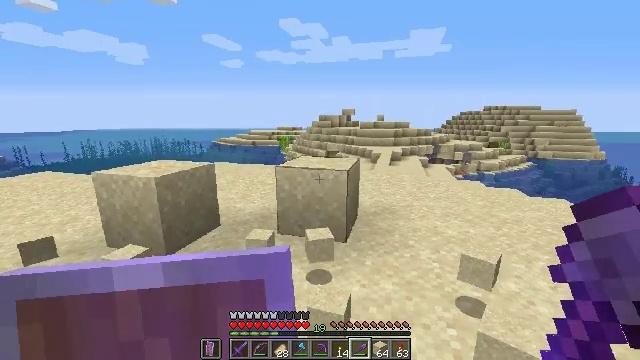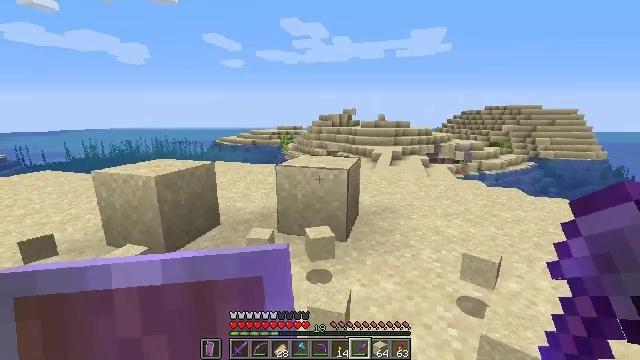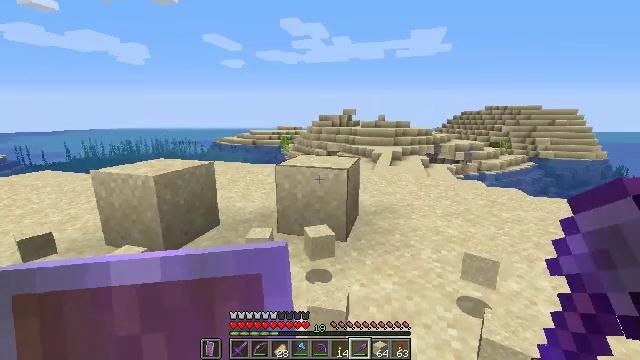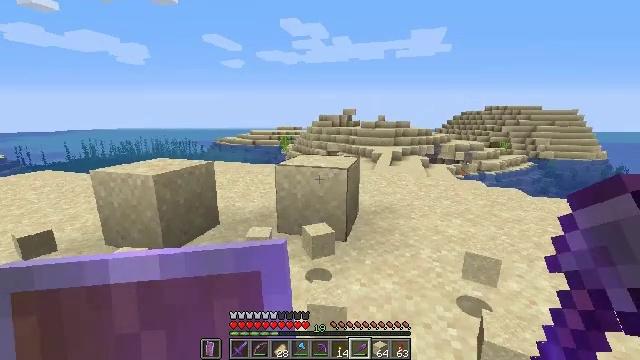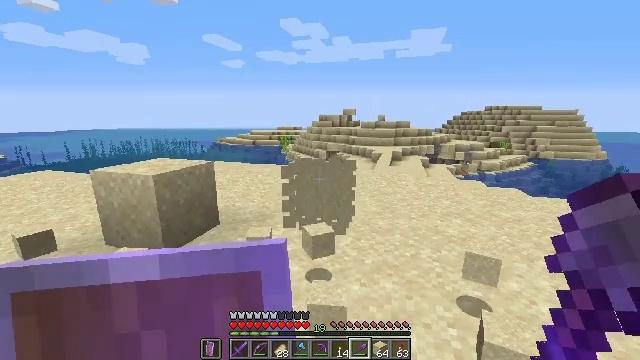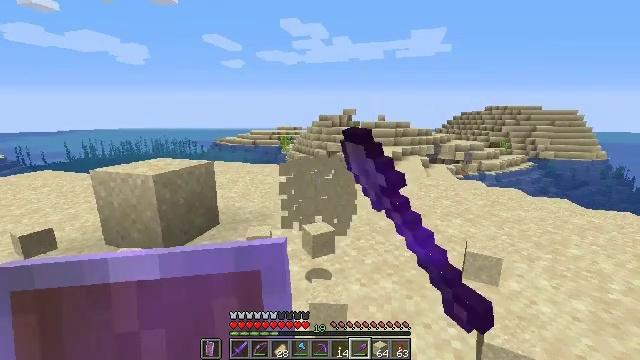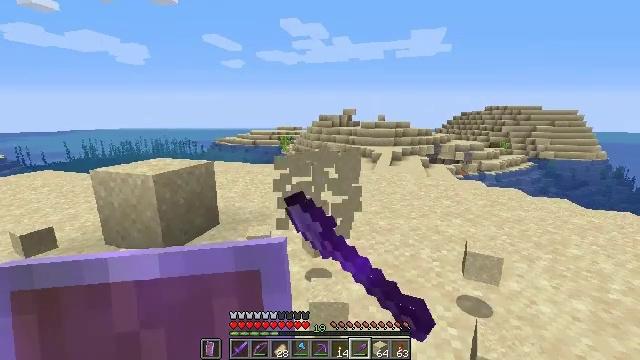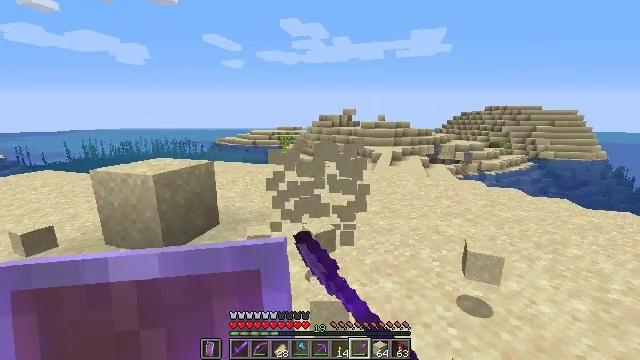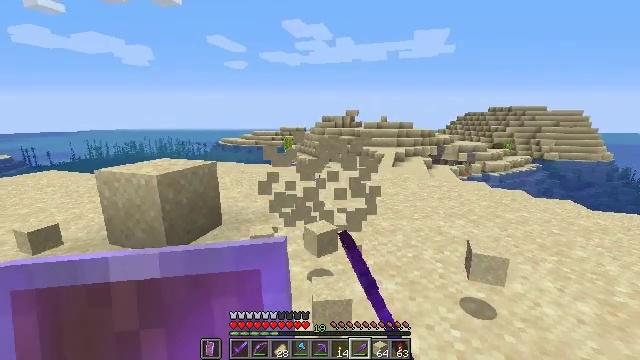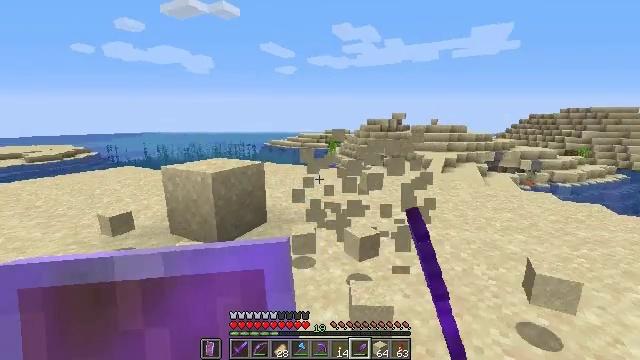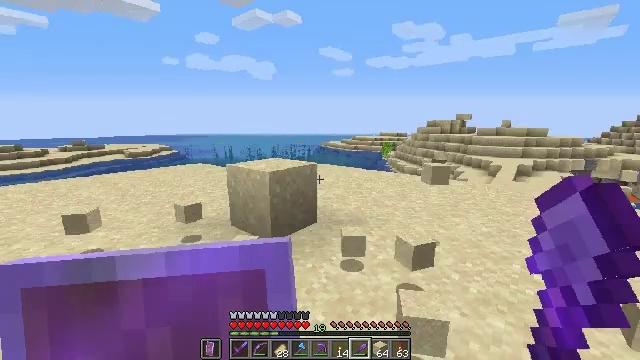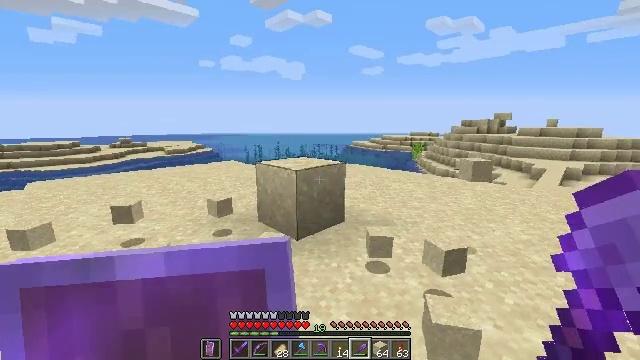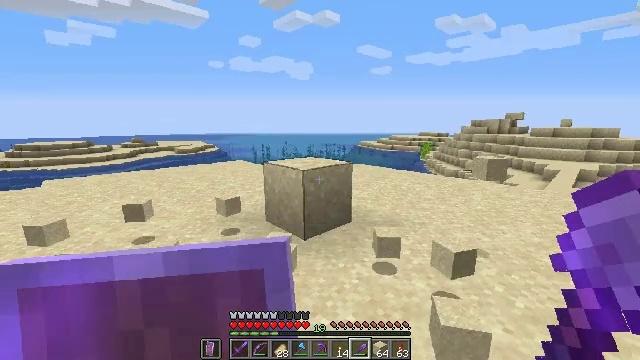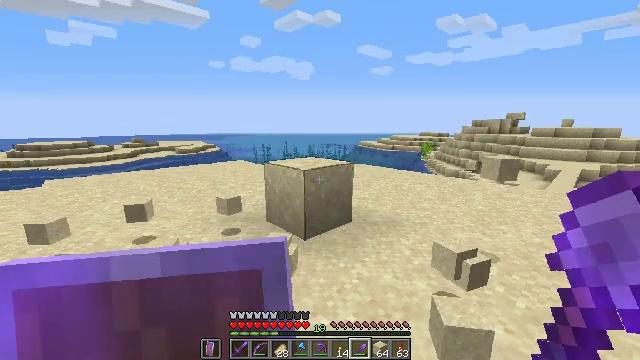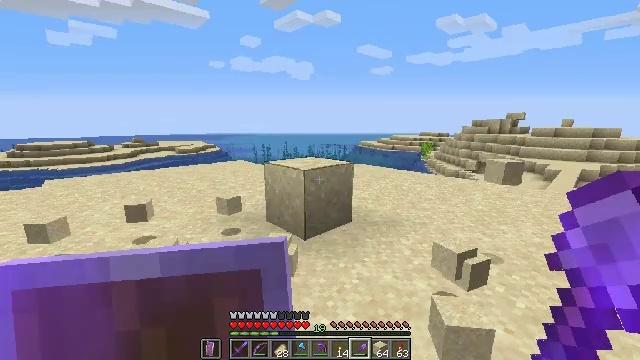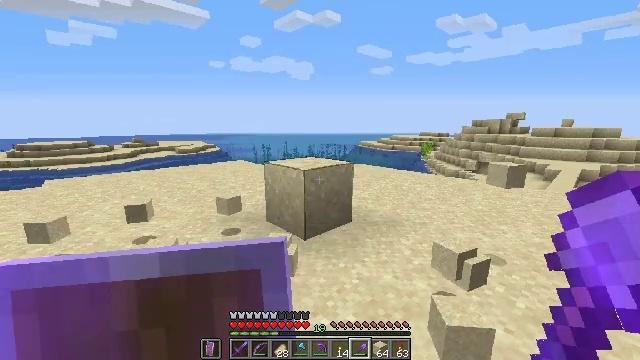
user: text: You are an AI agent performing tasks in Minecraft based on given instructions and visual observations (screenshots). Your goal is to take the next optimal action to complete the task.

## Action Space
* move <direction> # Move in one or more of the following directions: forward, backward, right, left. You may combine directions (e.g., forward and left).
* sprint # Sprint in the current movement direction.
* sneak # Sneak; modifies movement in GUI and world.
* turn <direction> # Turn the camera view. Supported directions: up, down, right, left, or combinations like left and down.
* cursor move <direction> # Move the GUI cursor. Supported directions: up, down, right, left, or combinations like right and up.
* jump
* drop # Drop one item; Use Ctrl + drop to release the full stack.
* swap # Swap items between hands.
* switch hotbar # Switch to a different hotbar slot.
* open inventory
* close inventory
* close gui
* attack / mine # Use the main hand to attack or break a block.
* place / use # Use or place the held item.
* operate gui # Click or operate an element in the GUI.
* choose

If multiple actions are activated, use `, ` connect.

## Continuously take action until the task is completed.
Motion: motion action
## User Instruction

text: Gather sand from the desert.
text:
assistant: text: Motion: no_op
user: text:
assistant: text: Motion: no_op
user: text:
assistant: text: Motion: no_op
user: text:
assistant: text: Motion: attack / mine
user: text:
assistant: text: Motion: attack / mine
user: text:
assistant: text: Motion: attack / mine
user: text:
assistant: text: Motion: no_op
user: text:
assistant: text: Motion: no_op
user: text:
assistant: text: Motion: turn left
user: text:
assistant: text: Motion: turn left
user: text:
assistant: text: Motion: turn left
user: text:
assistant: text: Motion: turn left
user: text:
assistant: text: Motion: no_op
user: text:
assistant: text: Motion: no_op
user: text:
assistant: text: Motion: no_op
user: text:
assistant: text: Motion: no_op
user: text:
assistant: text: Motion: no_op
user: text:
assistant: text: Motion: attack / mine
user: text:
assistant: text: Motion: attack / mine
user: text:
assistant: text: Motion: attack / mine
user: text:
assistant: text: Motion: move forward
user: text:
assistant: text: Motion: move forward, turn left
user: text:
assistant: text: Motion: move forward, turn left
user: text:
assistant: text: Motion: move forward, turn left and down
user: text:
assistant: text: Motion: move forward
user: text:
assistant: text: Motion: move forward
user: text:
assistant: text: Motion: move forward
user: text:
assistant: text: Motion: move forward
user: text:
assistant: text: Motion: move forward
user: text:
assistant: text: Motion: move forward